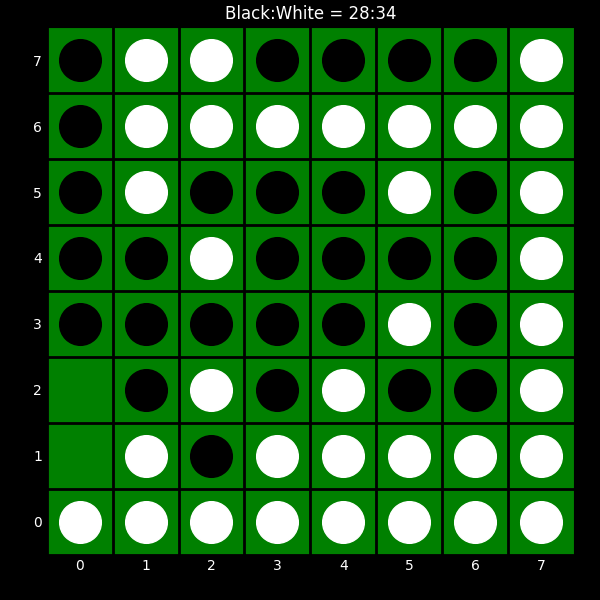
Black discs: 28
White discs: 34